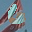
Label: 6